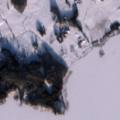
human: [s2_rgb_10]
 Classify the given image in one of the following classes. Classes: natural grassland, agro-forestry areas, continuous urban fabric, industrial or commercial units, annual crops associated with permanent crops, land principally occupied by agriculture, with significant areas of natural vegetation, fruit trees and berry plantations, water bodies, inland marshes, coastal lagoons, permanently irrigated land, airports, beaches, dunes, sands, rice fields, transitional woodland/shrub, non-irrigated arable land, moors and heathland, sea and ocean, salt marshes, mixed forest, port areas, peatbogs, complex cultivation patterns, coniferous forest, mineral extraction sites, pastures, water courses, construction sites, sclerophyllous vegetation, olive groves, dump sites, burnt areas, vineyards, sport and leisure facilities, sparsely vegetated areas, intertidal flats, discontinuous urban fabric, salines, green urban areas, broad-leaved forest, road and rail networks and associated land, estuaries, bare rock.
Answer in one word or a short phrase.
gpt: non-irrigated arable land, mixed forest, water bodies